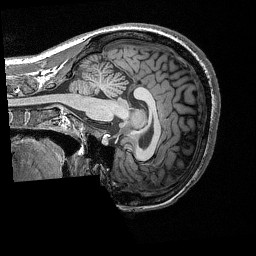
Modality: T1w
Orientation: sagittal
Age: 22
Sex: female
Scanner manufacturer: siemens
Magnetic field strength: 3 T
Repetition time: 2.53 s
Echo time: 0.00309 s